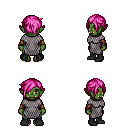
a pixel art fantasy rpg character, female body template, orc, green skin, chain mail, teal pants, pink pixie cut hairstyle, leather bracers, black shoes, four views (front, back, left, right), 2x2 character sprite sheet, small pixel art, hard edges, no anti-aliasing